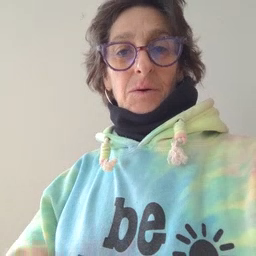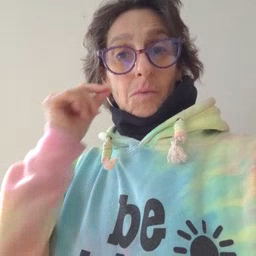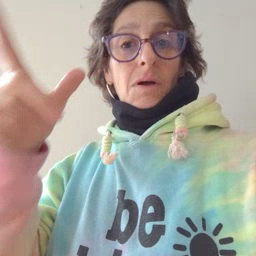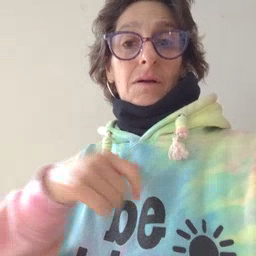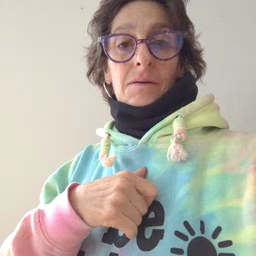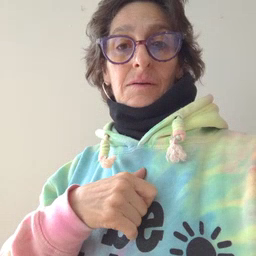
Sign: wake